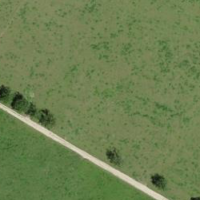
EUNIS habitat code: 52
Species observed at this site:
Acer pseudoplatanus